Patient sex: M
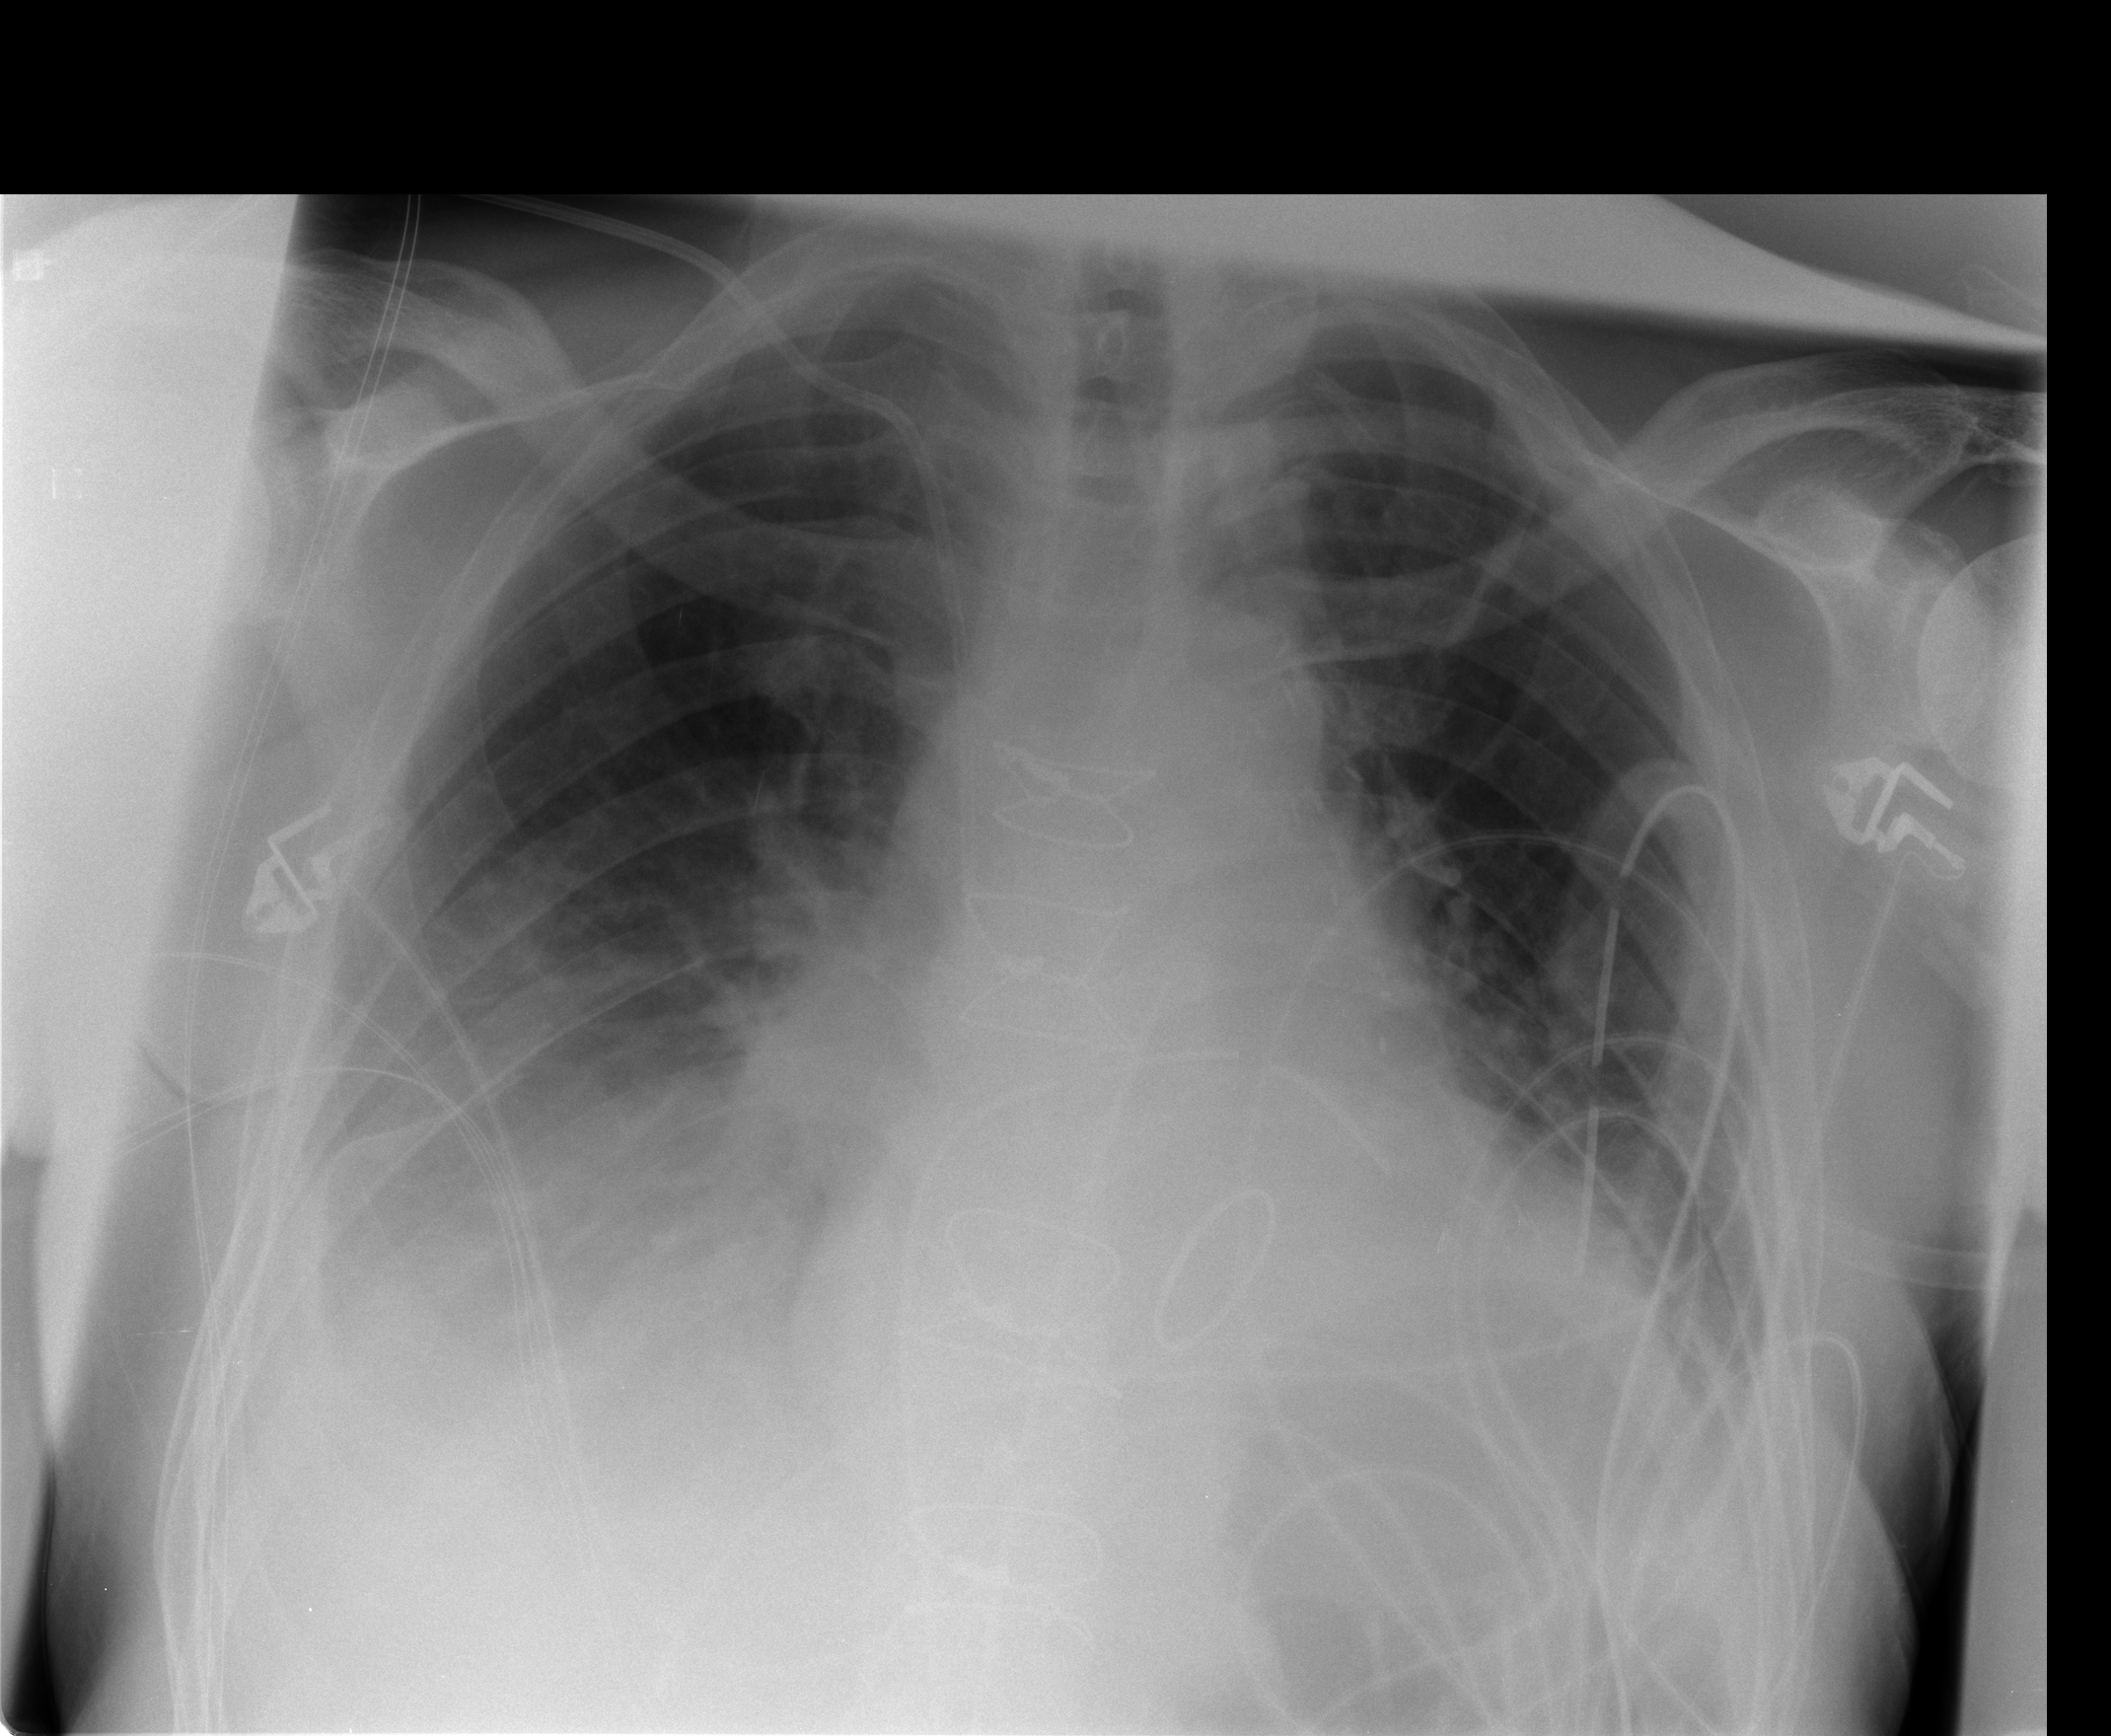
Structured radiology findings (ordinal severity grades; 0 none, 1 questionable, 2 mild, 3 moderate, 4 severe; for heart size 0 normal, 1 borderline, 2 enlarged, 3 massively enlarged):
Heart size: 2
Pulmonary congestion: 1
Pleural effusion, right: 3
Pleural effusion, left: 2
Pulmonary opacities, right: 2
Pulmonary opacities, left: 0
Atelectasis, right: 3
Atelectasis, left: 2